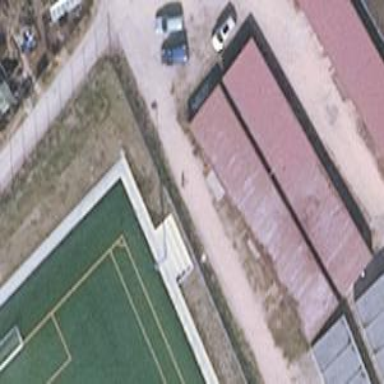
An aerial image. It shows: Group of garages.